Interaction volume radius: 10 \u00c5
Interaction volume height: 25 \u00c5
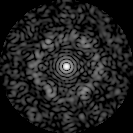
Disorder parameter: 0.7795